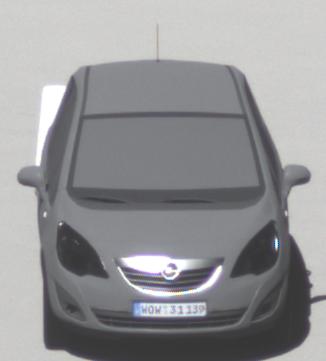
Make: Opel
Model: Meriva 1.4
Detailed model: Meriva (B)
Model produced from: 2010/05
Model produced until: 2013/11
Doors: 5
Color: gray
Road condition: dry road
Daytime: midday
Contrast: high contrast